Question: Is there anyway to disable a combobox if a different combobox has some sort of text or value in it. I have tried a couple things and can't seem to get it to work.
Below is Example

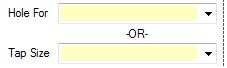
Answer: Use the SelectedValueChanged event of combobox1 to check for the selected values. Disable or enable combobox2 based upon that.
'''
private void combobox1_SelectedValueChanged(object sender, Eventargs e)
{
if (combobox1.SelectedValue == myDisableValue)
combobox2.Enabled = false;
else
combobox2.Enabled = true;
}
'''